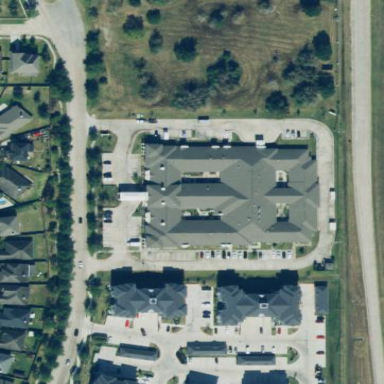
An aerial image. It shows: Nursing home.